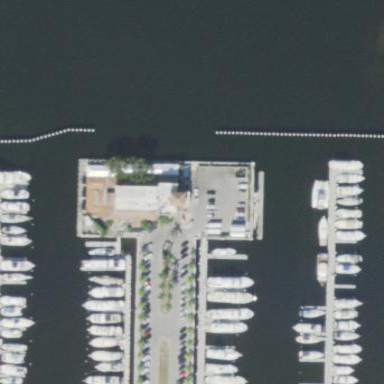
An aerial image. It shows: Marina area for leisure land.